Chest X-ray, PA view. Patient: 63 years old, sex F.
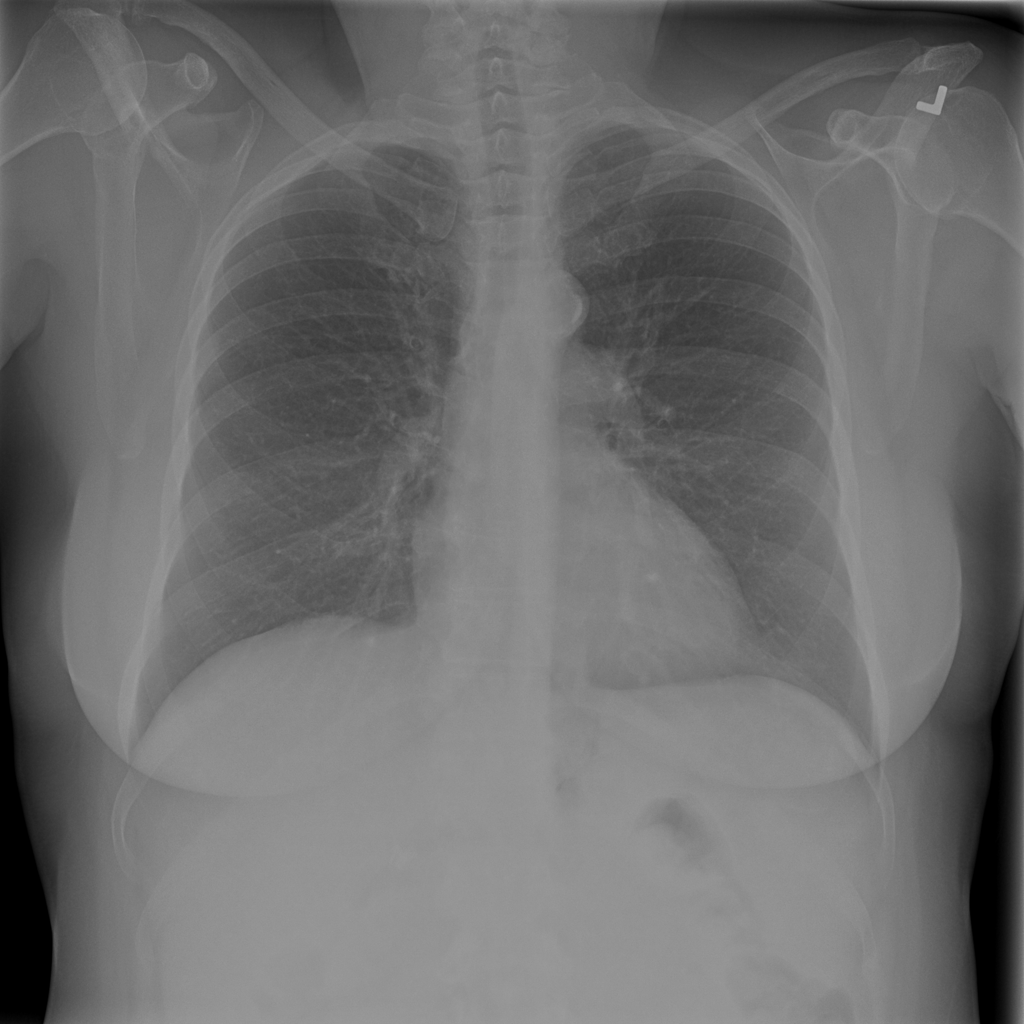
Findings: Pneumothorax